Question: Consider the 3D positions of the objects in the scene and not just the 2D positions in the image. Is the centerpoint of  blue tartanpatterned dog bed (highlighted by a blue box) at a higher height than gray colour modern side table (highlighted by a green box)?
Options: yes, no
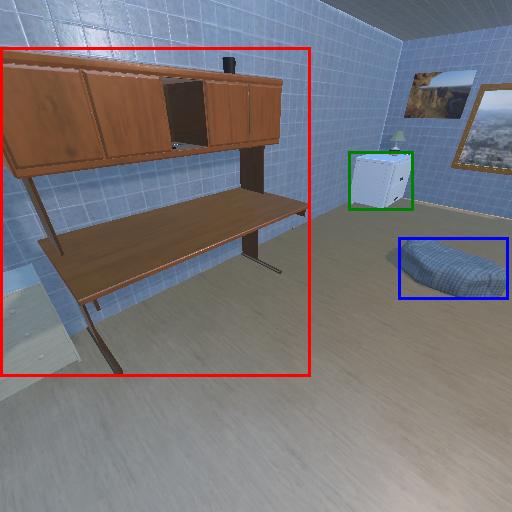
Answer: yes